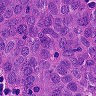
Metastatic tissue present: yes